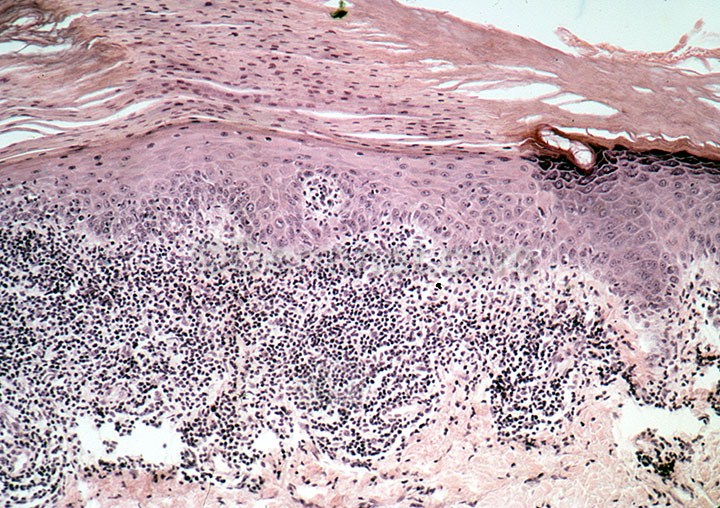
Disease: Actinic Keratosis Basal Cell Carcinoma and other Malignant Lesions